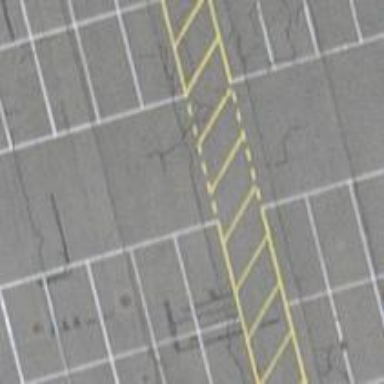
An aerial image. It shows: Uncontrolled road crossing.